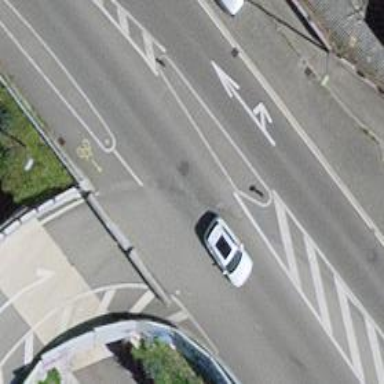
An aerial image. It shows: Asphalt road with secondary link designation.